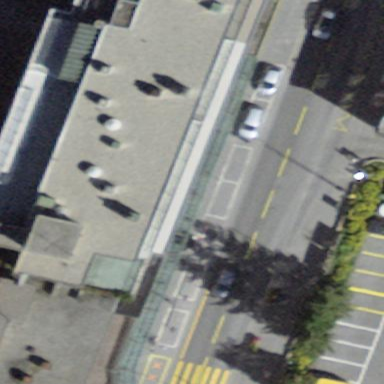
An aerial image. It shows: Hotel building.